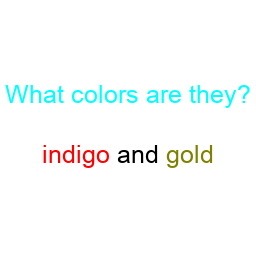
Color: red, olive
Color name shown: indigo, gold
Background color: white
Question text color: cyan